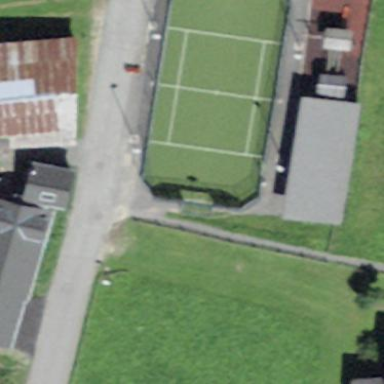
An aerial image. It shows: Pitch designated for sports like soccer and tennis.